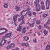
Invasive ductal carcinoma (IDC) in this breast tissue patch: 0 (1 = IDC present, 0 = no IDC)